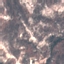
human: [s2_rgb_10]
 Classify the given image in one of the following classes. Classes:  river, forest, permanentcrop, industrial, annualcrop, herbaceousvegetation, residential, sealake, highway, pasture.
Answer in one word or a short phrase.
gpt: HerbaceousVegetation